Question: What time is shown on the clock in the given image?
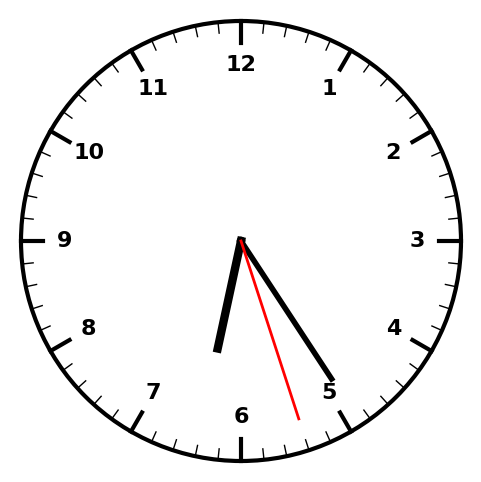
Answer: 06:24:27